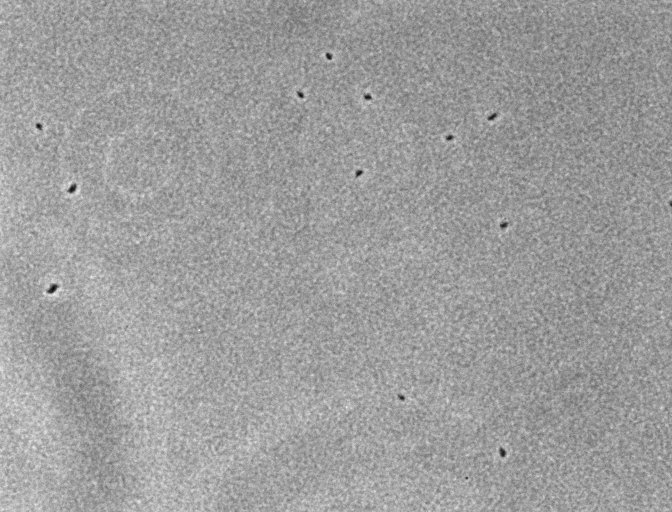
Phase contrast microscopy, 20x objective, 3 h incubation